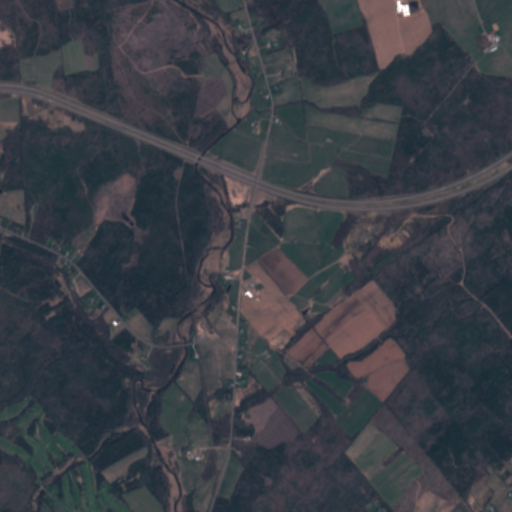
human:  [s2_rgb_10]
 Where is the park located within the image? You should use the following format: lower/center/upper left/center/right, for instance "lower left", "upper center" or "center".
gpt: The park is located in the lower left of the image.
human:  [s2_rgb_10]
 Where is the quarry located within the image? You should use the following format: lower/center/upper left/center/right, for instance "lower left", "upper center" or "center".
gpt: The quarry is located in the upper left of the image.
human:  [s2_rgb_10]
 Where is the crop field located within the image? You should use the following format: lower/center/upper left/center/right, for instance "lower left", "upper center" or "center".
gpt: There is no crop field in the image.